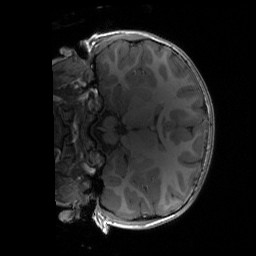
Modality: T1w
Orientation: coronal
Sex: male
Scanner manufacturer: siemens
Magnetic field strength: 3 T
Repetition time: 1.9 s
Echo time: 0.00243 s